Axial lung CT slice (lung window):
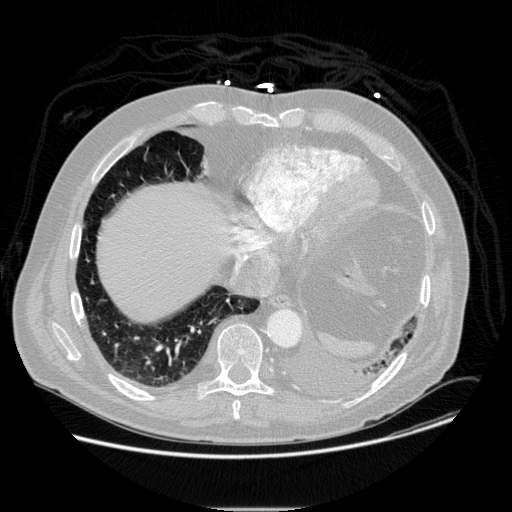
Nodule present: no